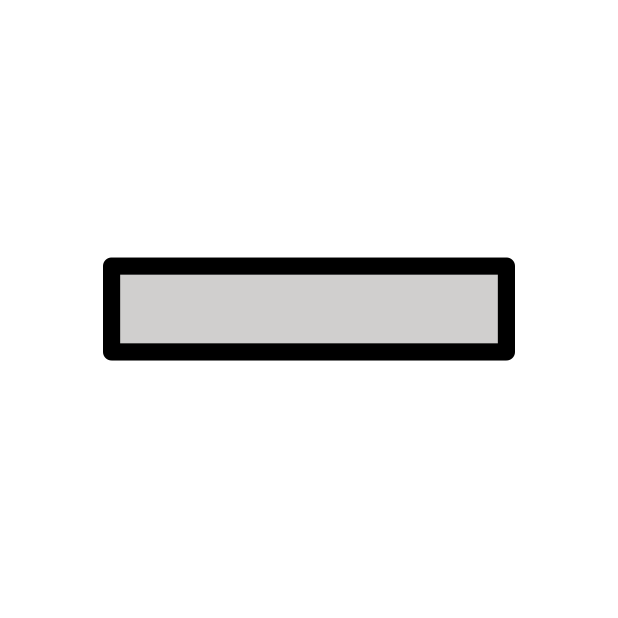
Emoji: ➖
Name: heavy minus sign
Unicode: 0x2796